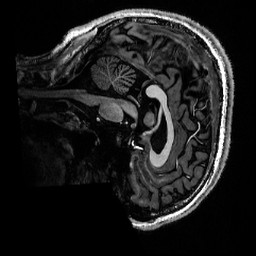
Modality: T1w
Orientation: sagittal
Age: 24
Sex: male
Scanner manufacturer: siemens
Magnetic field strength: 6.98 T
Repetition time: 6 s
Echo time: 0.00299 s